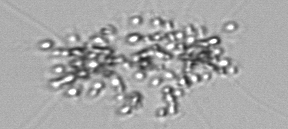
Label: Chaetoceros_didymus_TAG_external_flagellate